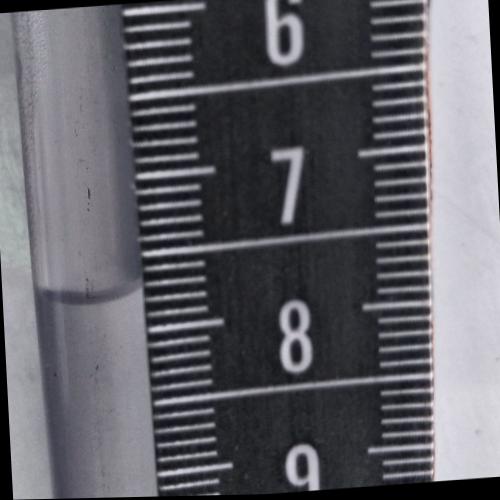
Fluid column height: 7.7 cm